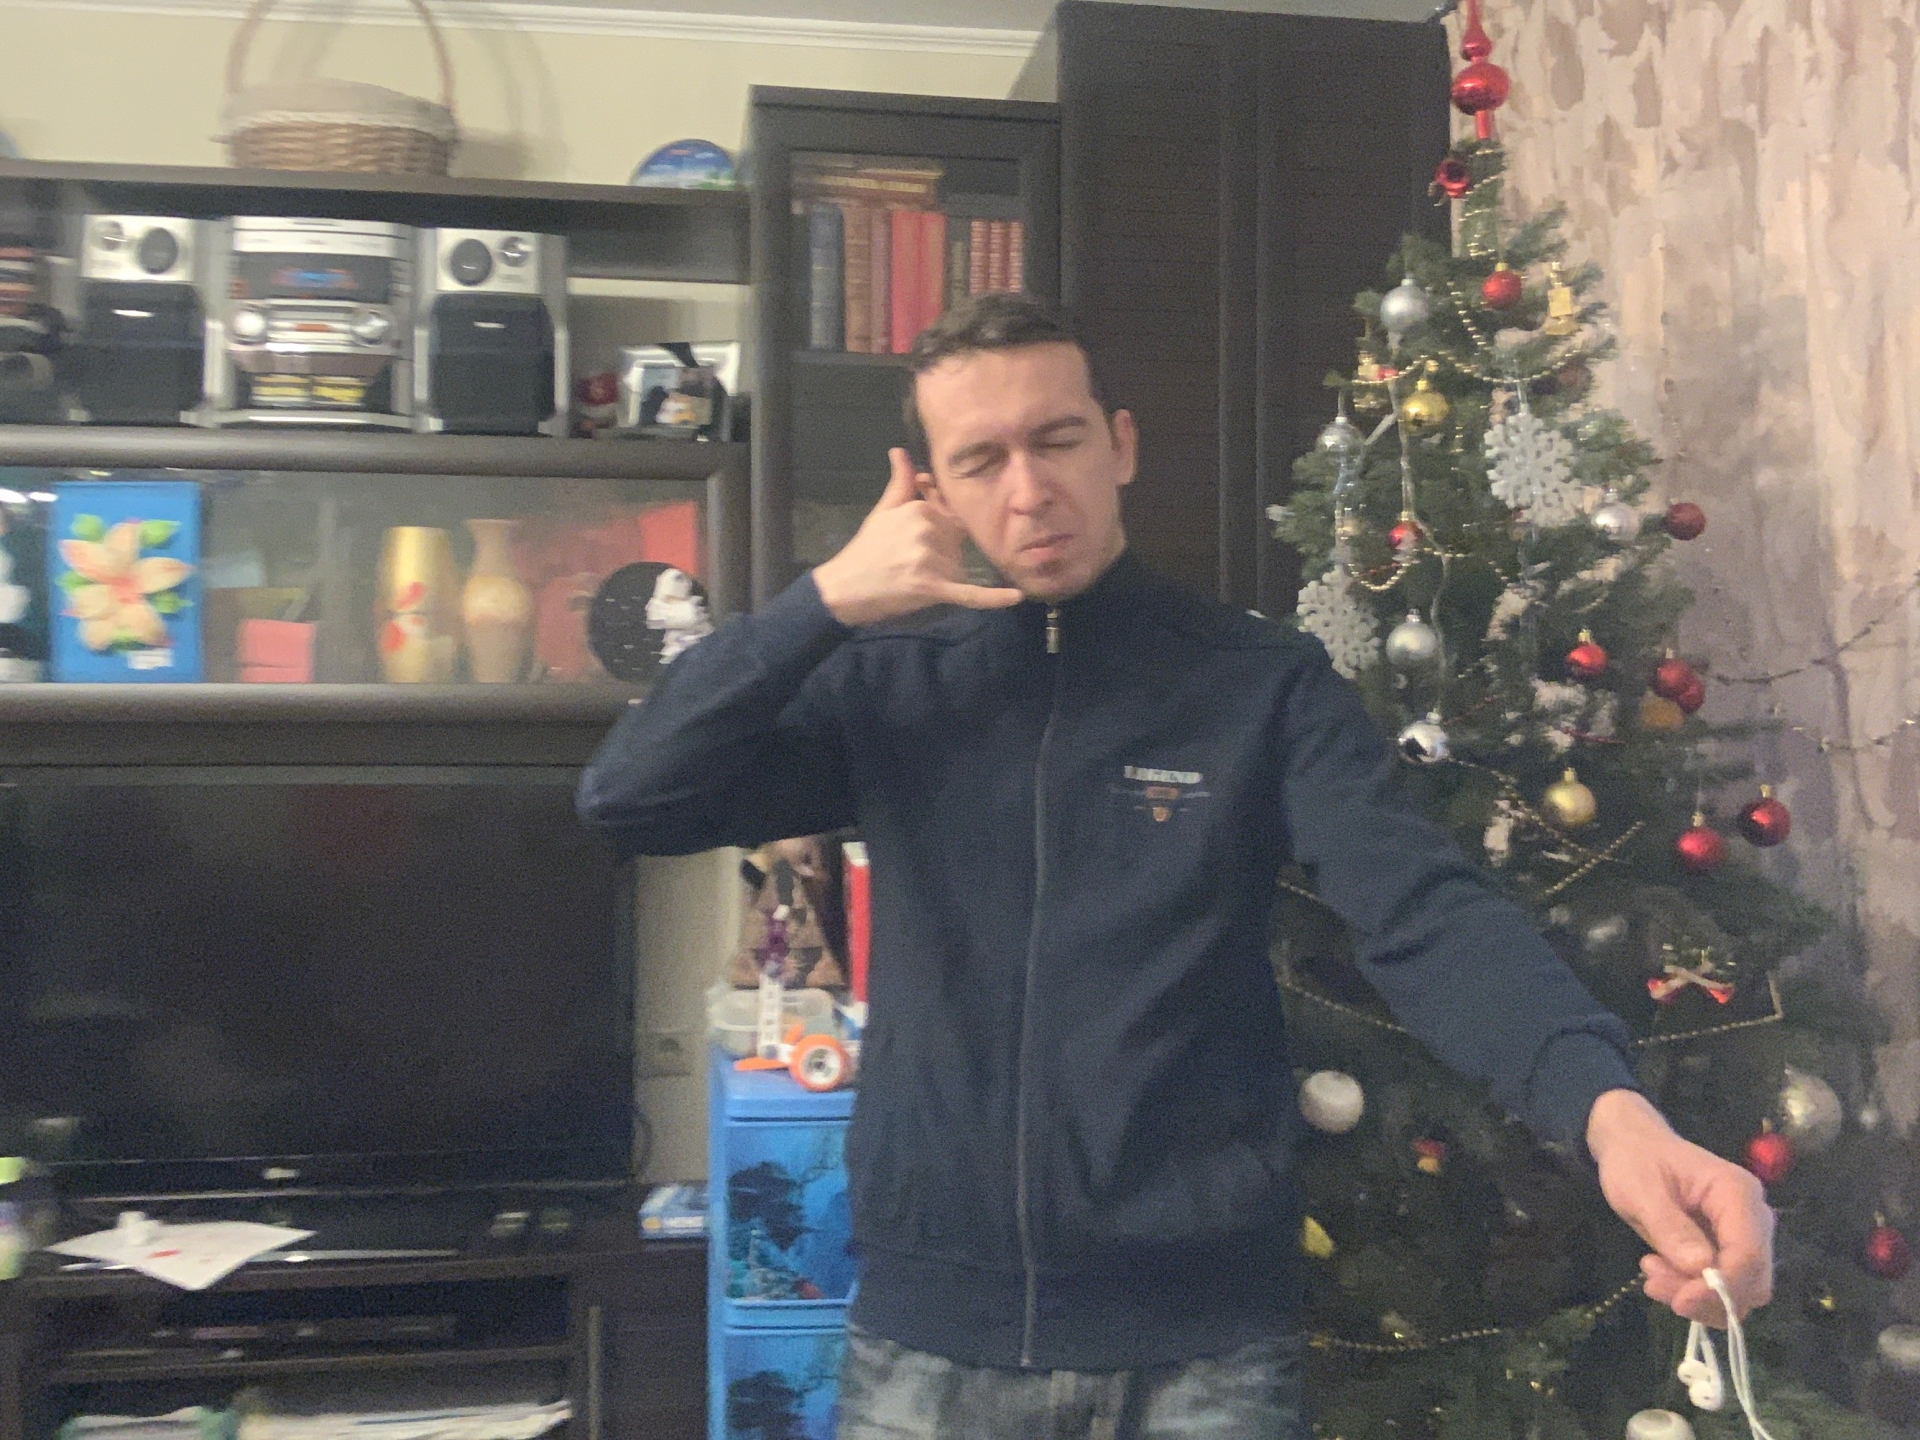
Label: noise